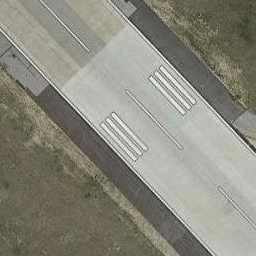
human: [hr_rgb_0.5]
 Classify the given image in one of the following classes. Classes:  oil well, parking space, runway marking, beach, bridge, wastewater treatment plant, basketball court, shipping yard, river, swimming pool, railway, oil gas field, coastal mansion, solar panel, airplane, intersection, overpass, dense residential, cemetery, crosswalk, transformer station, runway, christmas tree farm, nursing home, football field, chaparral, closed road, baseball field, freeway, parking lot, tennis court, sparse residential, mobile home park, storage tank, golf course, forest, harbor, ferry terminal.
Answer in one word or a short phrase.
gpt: runway